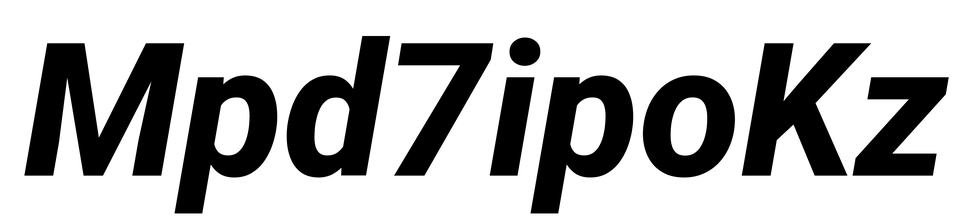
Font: Roboto-Italic_ExtraBold_Italic